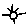
Label: sun